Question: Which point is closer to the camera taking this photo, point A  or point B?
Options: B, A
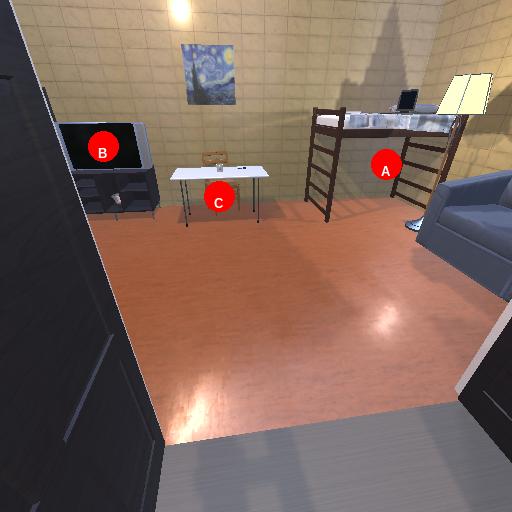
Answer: B